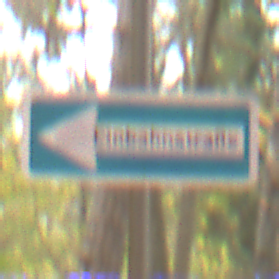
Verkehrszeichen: EinbahnstrasseLinksweisend
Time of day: MorningAfternoon
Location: Outdoor (Nature)
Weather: Overcast
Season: Autumn
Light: Natural